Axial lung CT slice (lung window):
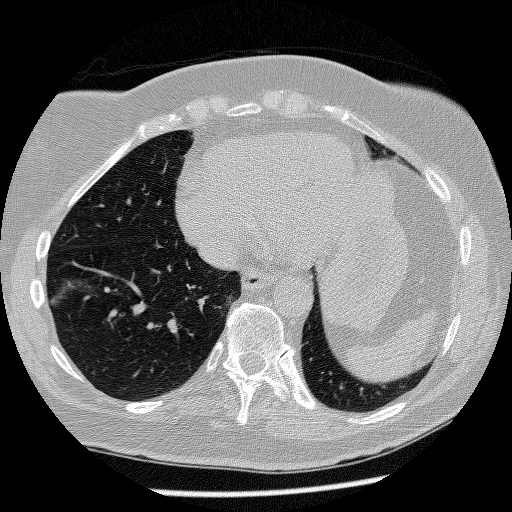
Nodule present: no